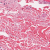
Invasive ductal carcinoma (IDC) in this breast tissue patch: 0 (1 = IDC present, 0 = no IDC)